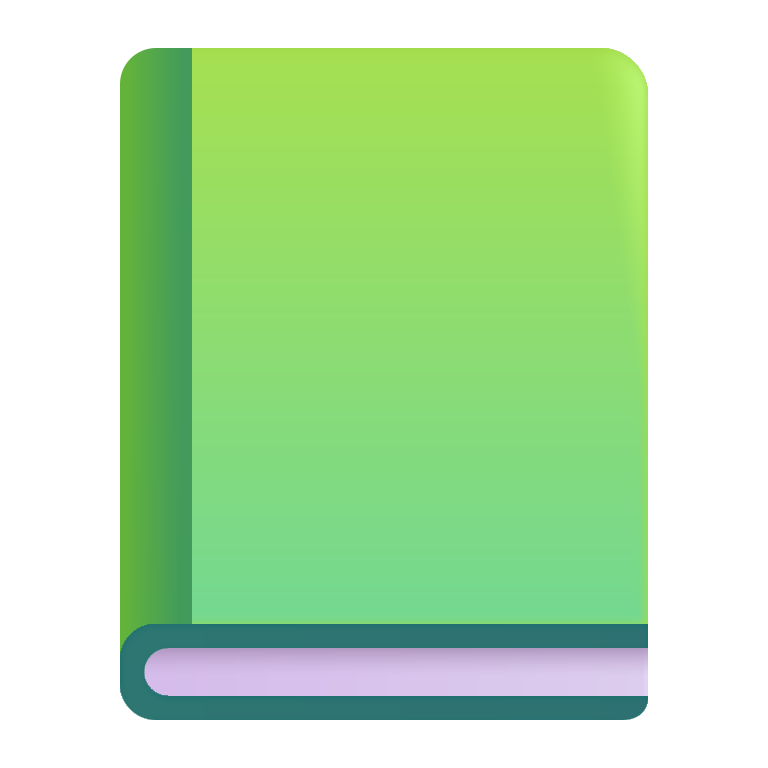
green book color